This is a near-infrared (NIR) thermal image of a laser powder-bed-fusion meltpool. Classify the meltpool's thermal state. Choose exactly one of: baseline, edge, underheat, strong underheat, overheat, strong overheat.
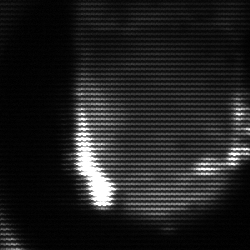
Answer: baseline